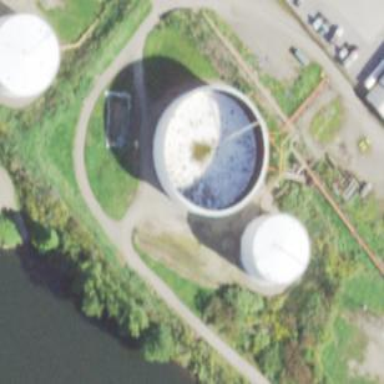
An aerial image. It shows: Building with storage tank.